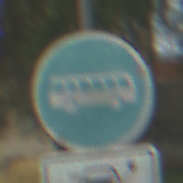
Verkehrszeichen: Busssonderstreifen
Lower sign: MehrspurigeFahrzeugeFrei11
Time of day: MorningAfternoon
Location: Outdoor (Suburban)
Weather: PartlyCloudy
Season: NotSpecified
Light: Natural